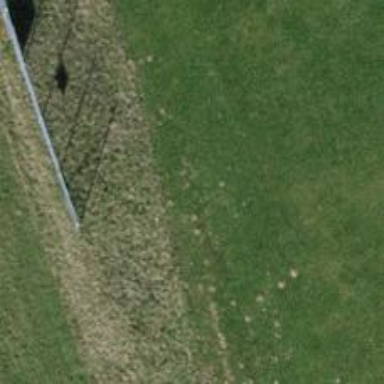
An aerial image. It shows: Grass path.